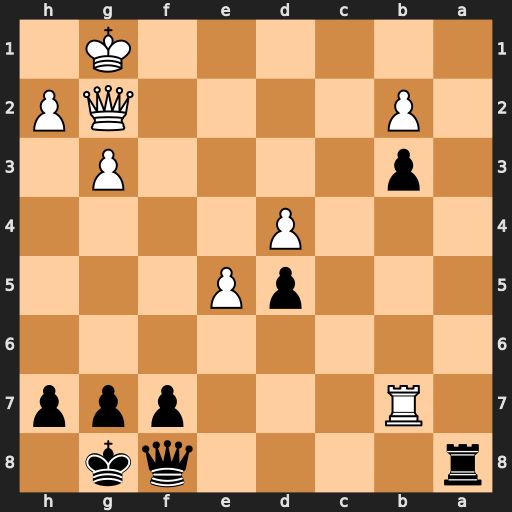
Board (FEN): r4qk1/1R3ppp/8/3pP3/3P4/1p4P1/1P4QP/6K1
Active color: b
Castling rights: -
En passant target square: -
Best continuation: Ra1+ Kf2 Qc8 Qxd5 Qc2+